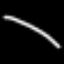
Label: line